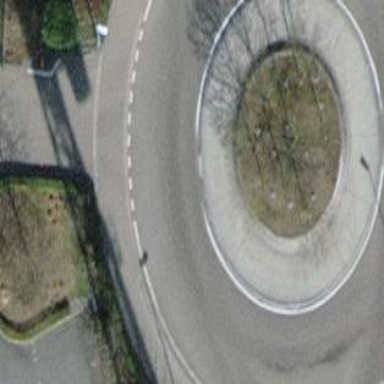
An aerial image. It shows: Secondary road with asphalt surface leading to roundabout.